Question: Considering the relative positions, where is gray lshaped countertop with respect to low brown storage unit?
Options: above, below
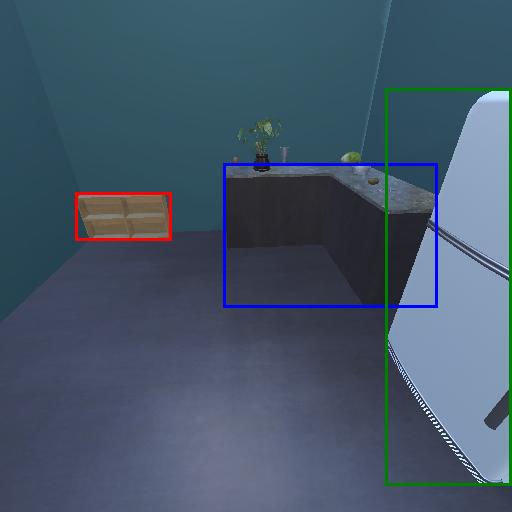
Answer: above